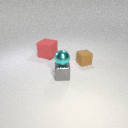
small brown rubber cube to the right of large red rubber cube